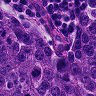
Metastatic tissue present: yes